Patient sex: F
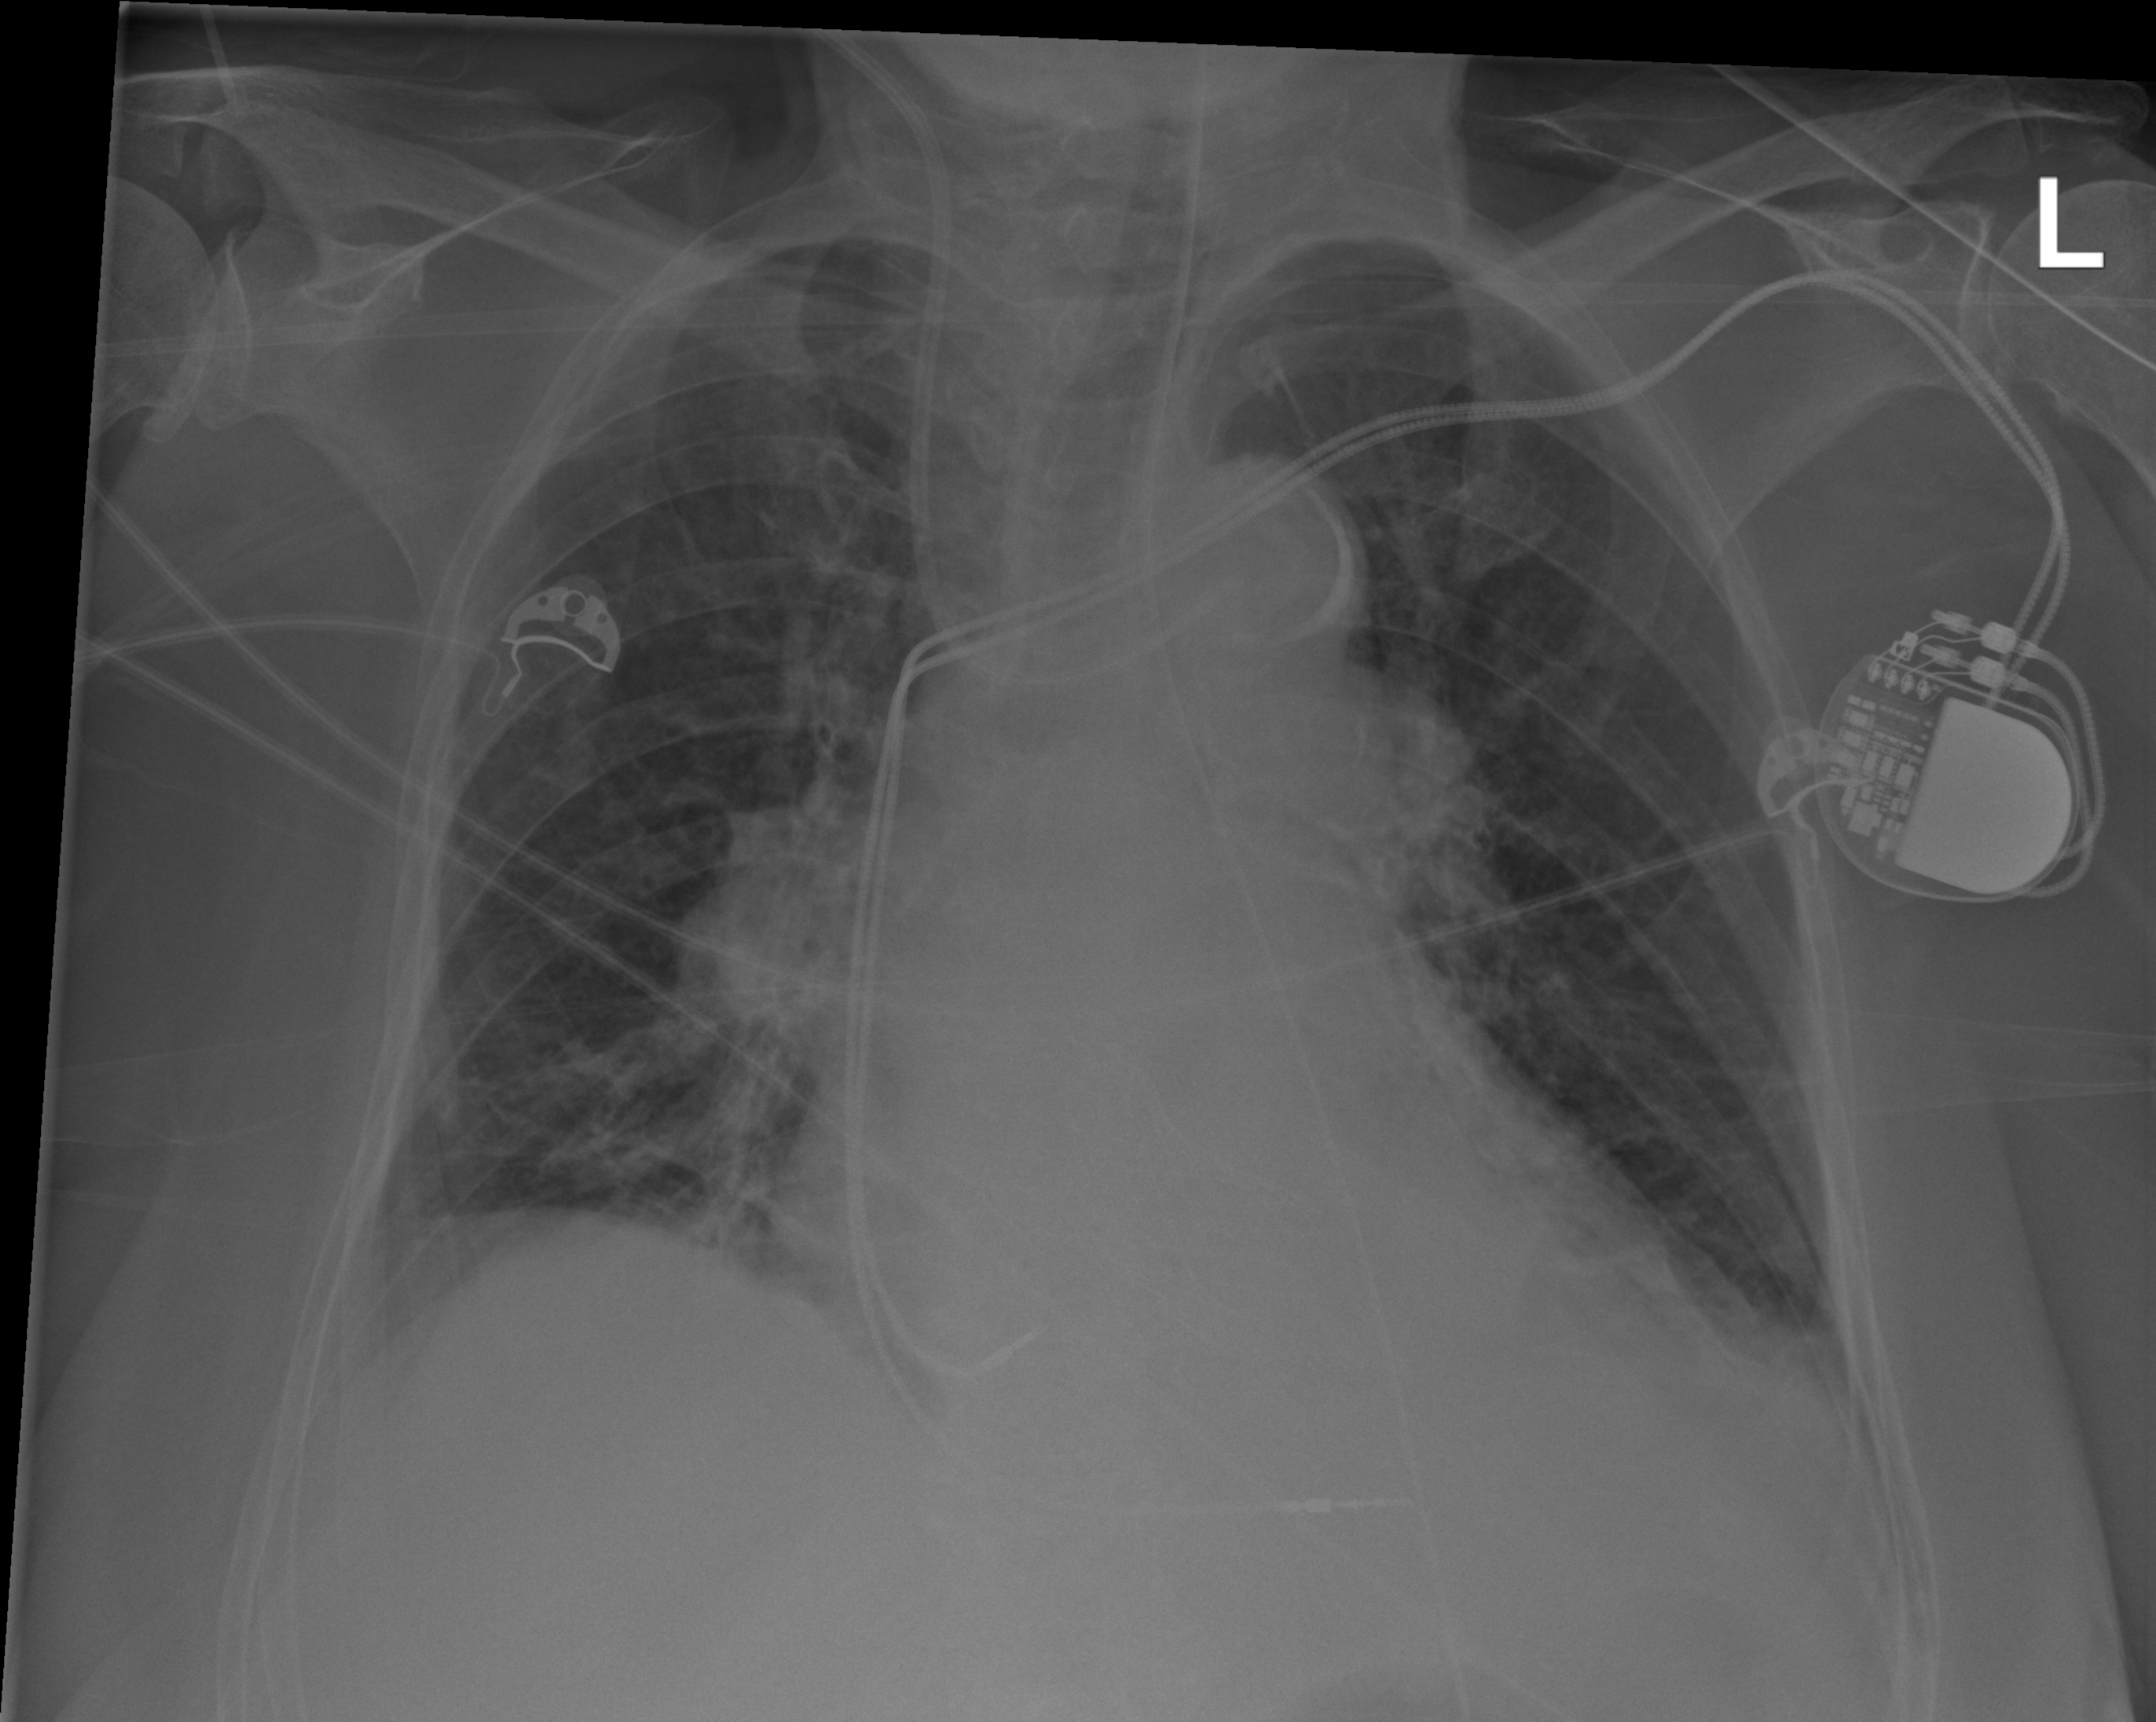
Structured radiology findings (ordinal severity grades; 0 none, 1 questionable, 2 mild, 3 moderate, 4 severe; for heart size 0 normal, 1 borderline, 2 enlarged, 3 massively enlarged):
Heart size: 2
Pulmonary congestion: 2
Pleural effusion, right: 1
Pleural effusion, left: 2
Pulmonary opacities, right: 0
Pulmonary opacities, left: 0
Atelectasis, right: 2
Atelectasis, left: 2